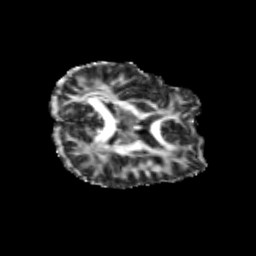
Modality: FA
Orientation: axial
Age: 26
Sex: female
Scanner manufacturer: siemens
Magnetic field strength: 3 T
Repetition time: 3.5 s
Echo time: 0.113 s